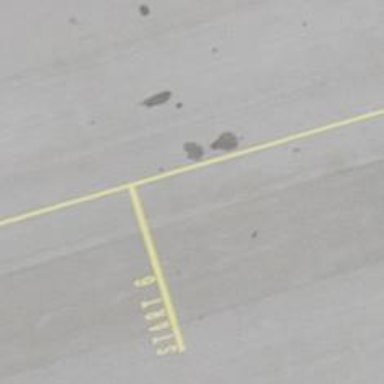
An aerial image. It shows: Airport parking position.